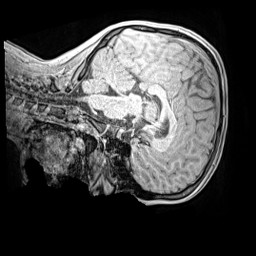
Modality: MP2RAGE
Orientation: sagittal
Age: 11
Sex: male
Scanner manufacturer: siemens
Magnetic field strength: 3 T
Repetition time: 4 s
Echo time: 0.00299 s